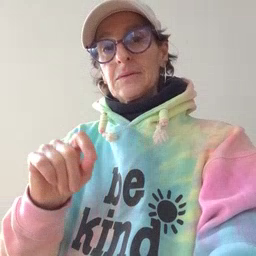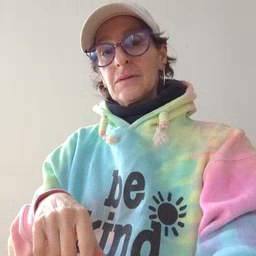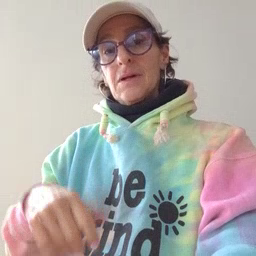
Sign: pencil